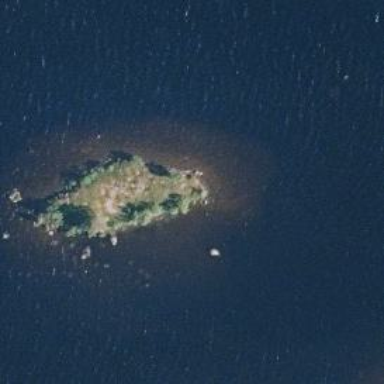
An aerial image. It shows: Islet.